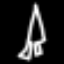
Label: The Eiffel Tower